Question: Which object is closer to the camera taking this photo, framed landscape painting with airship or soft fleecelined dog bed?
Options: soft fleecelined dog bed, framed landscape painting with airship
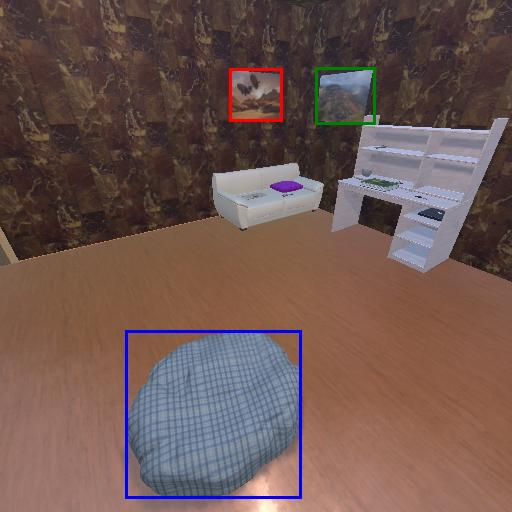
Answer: soft fleecelined dog bed